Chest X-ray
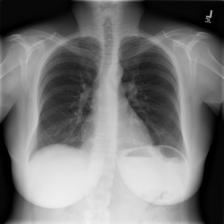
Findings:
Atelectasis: negative
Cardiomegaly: negative
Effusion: negative
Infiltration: negative
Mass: negative
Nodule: negative
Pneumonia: negative
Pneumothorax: negative
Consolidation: negative
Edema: negative
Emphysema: negative
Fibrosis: negative
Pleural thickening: negative
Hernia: negative